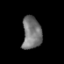
Tissue: prostate
Cell type: T cells
Senescence score: 0.706
Nuclear area (px): 606
Mean DAPI intensity: 118.218